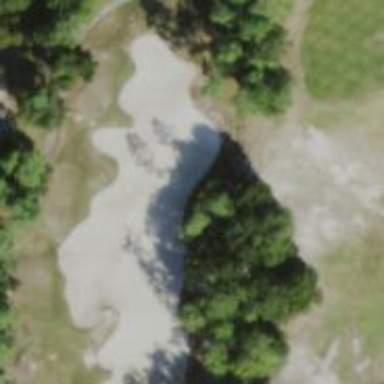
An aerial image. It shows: Golf bunker filled with sandy terrain.